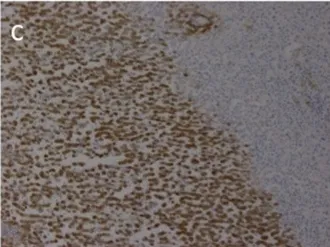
Pathological and immunohistochemistry findings. The hepatocytes were positive for CRP by immunohistochemistry.
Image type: pathology (immunostaining)